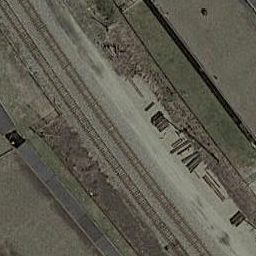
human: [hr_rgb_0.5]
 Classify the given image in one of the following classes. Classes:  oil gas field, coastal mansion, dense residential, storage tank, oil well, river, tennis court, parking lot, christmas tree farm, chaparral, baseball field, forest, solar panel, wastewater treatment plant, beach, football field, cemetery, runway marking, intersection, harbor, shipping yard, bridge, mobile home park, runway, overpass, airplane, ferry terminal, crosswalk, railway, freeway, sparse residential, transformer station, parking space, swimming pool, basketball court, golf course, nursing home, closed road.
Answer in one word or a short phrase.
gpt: railway